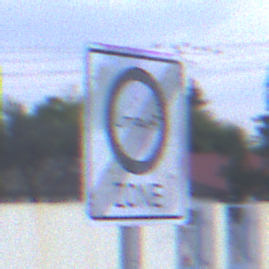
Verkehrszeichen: EndeUmweltzone
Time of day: SunriseSunset
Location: Outdoor (Suburban)
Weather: PartlyCloudy
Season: NotSpecified
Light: Natural